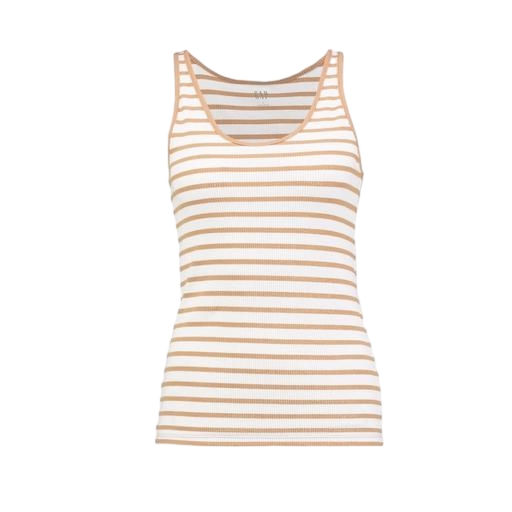
light colored striped tank top, striped tank top, white striped tank top, white background